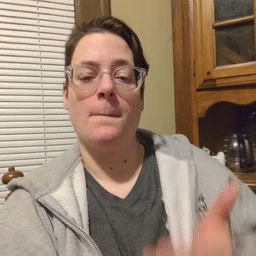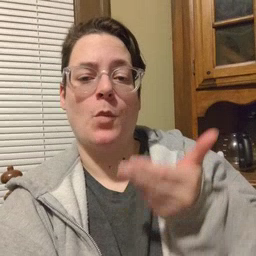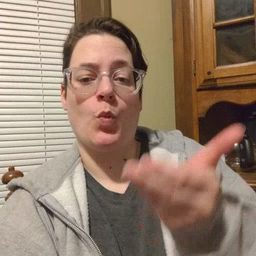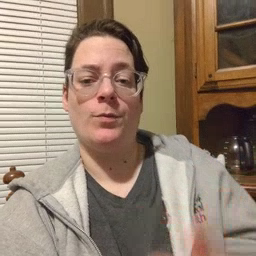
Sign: boat